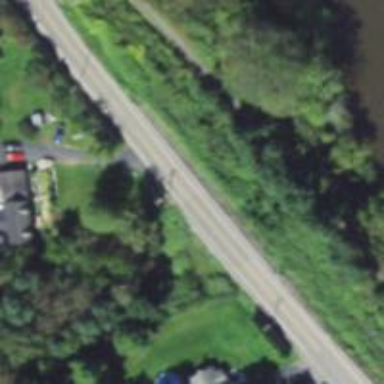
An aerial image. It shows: Culvert tunnel.